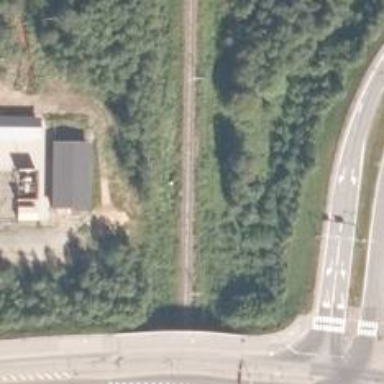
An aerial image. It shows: Railway signal.